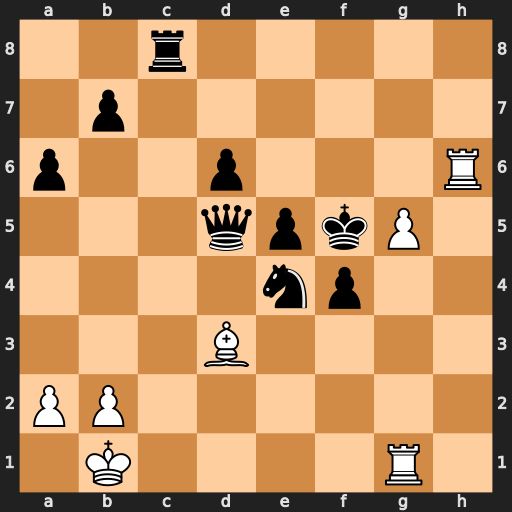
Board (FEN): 2r5/1p6/p2p3R/3qpkP1/4np2/3B4/PP6/1K4R1
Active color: w
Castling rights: -
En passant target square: -
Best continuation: Rf6#